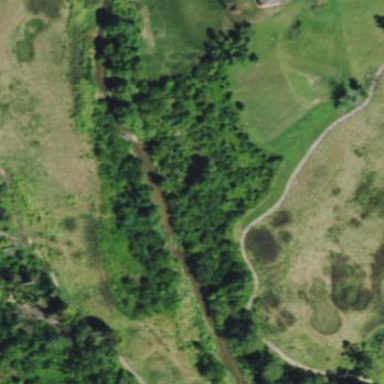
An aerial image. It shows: Water hazard in golf course. The hazard is natural water feature.